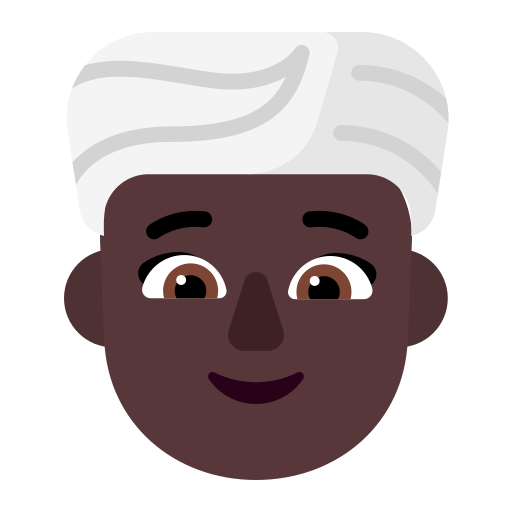
woman wearing turban flat dark